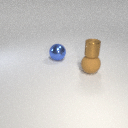
small brown metal cylinder above large brown rubber sphere